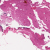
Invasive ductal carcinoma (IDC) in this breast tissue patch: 0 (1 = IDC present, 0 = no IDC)